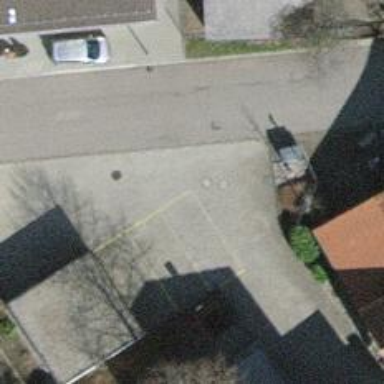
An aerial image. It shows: Driveway made of paving stones.